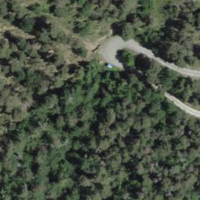
EUNIS habitat code: 44
Species observed at this site:
Melanargia galathea